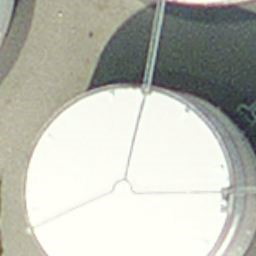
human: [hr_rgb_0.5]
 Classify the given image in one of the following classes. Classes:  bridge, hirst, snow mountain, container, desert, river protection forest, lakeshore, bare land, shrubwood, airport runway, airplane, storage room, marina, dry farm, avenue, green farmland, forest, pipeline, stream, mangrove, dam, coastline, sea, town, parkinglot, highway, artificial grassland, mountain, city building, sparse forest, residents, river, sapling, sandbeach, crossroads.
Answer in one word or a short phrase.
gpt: storage room